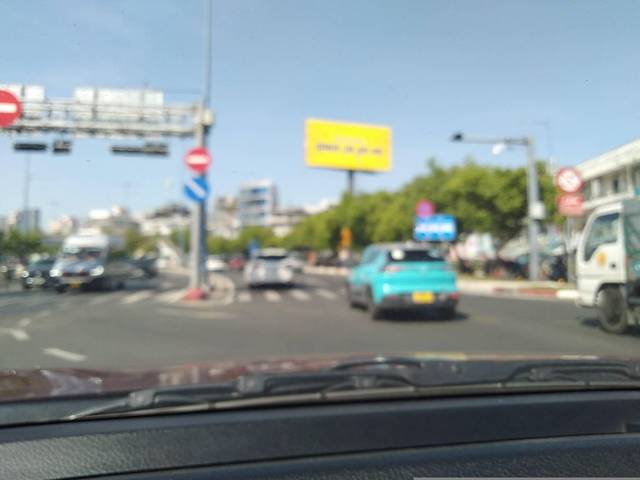
Region: Vietnam
Coordinates: 10.752, 106.677